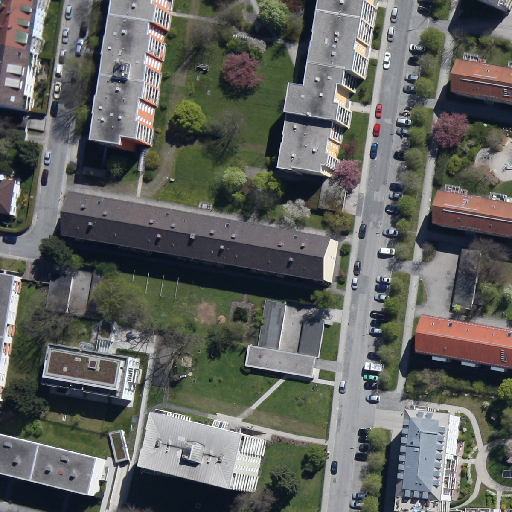
Referring expression: road